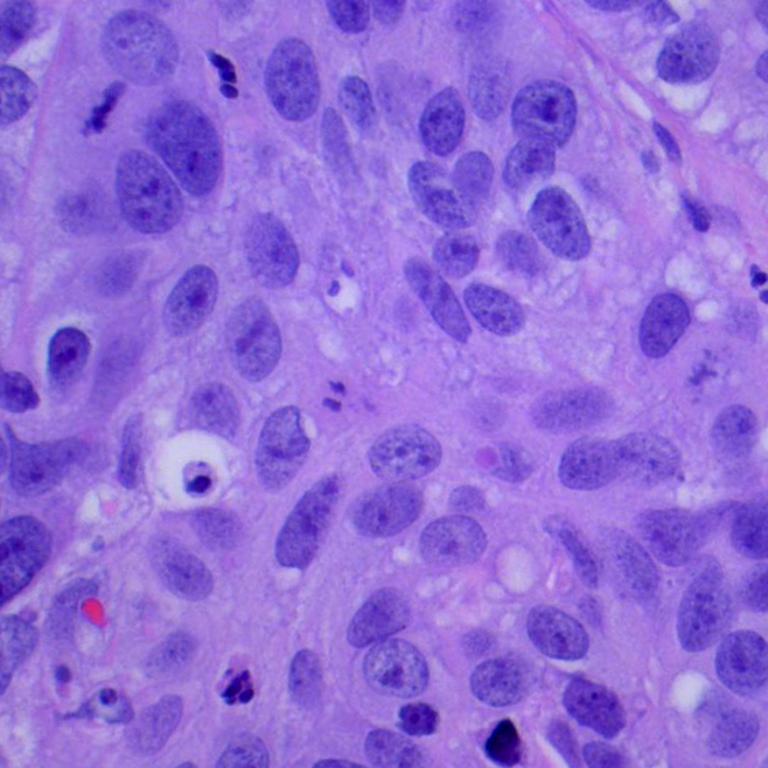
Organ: lung
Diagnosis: squamous carcinomas